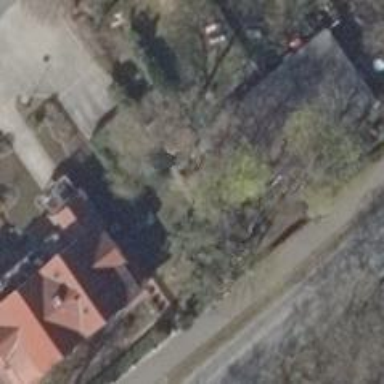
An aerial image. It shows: Gabled roof apartments building.